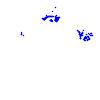
Particle: proton